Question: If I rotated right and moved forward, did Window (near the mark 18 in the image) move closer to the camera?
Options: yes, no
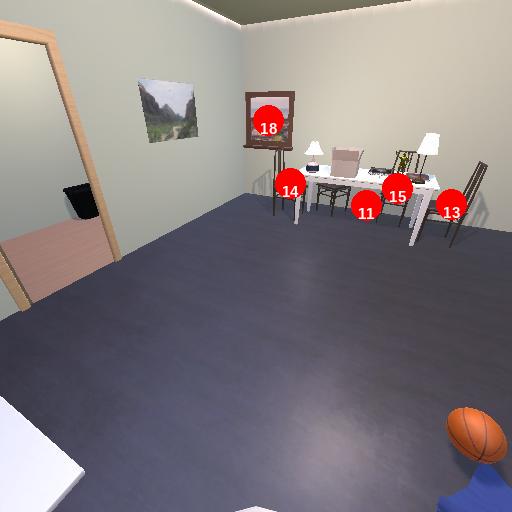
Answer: yes